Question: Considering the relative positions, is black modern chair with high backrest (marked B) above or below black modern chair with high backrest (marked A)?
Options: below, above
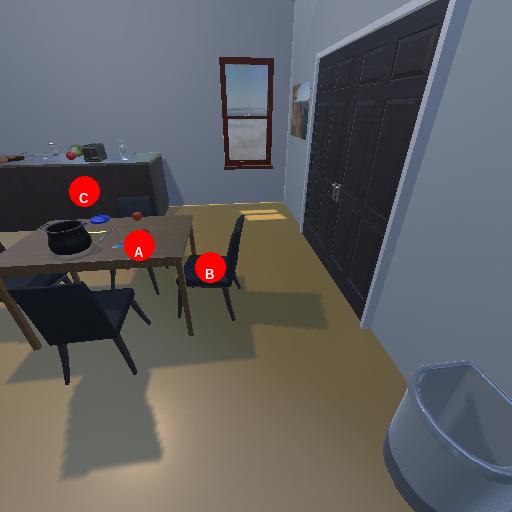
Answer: below